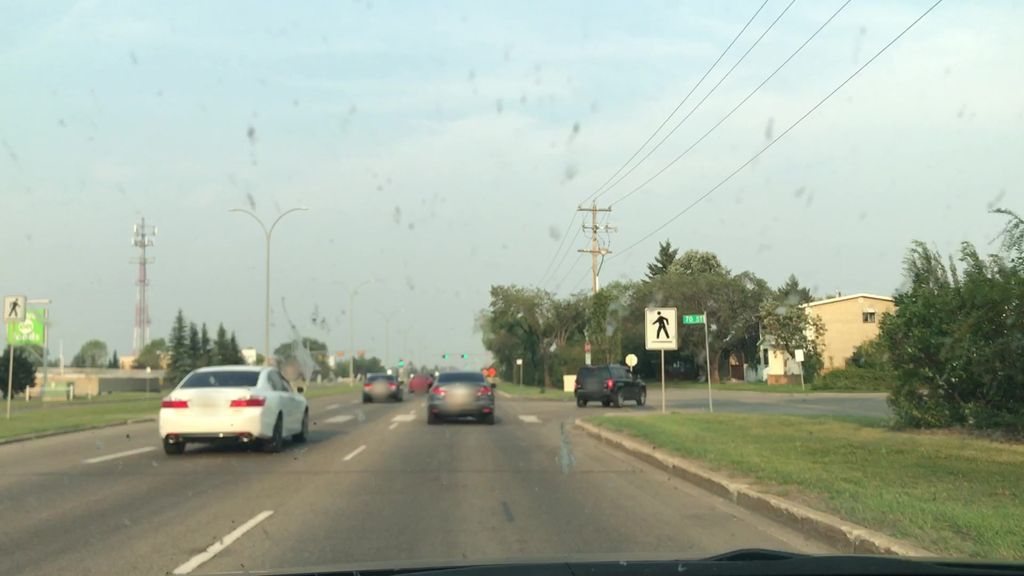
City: edmonton